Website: apple-inc
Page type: receipt
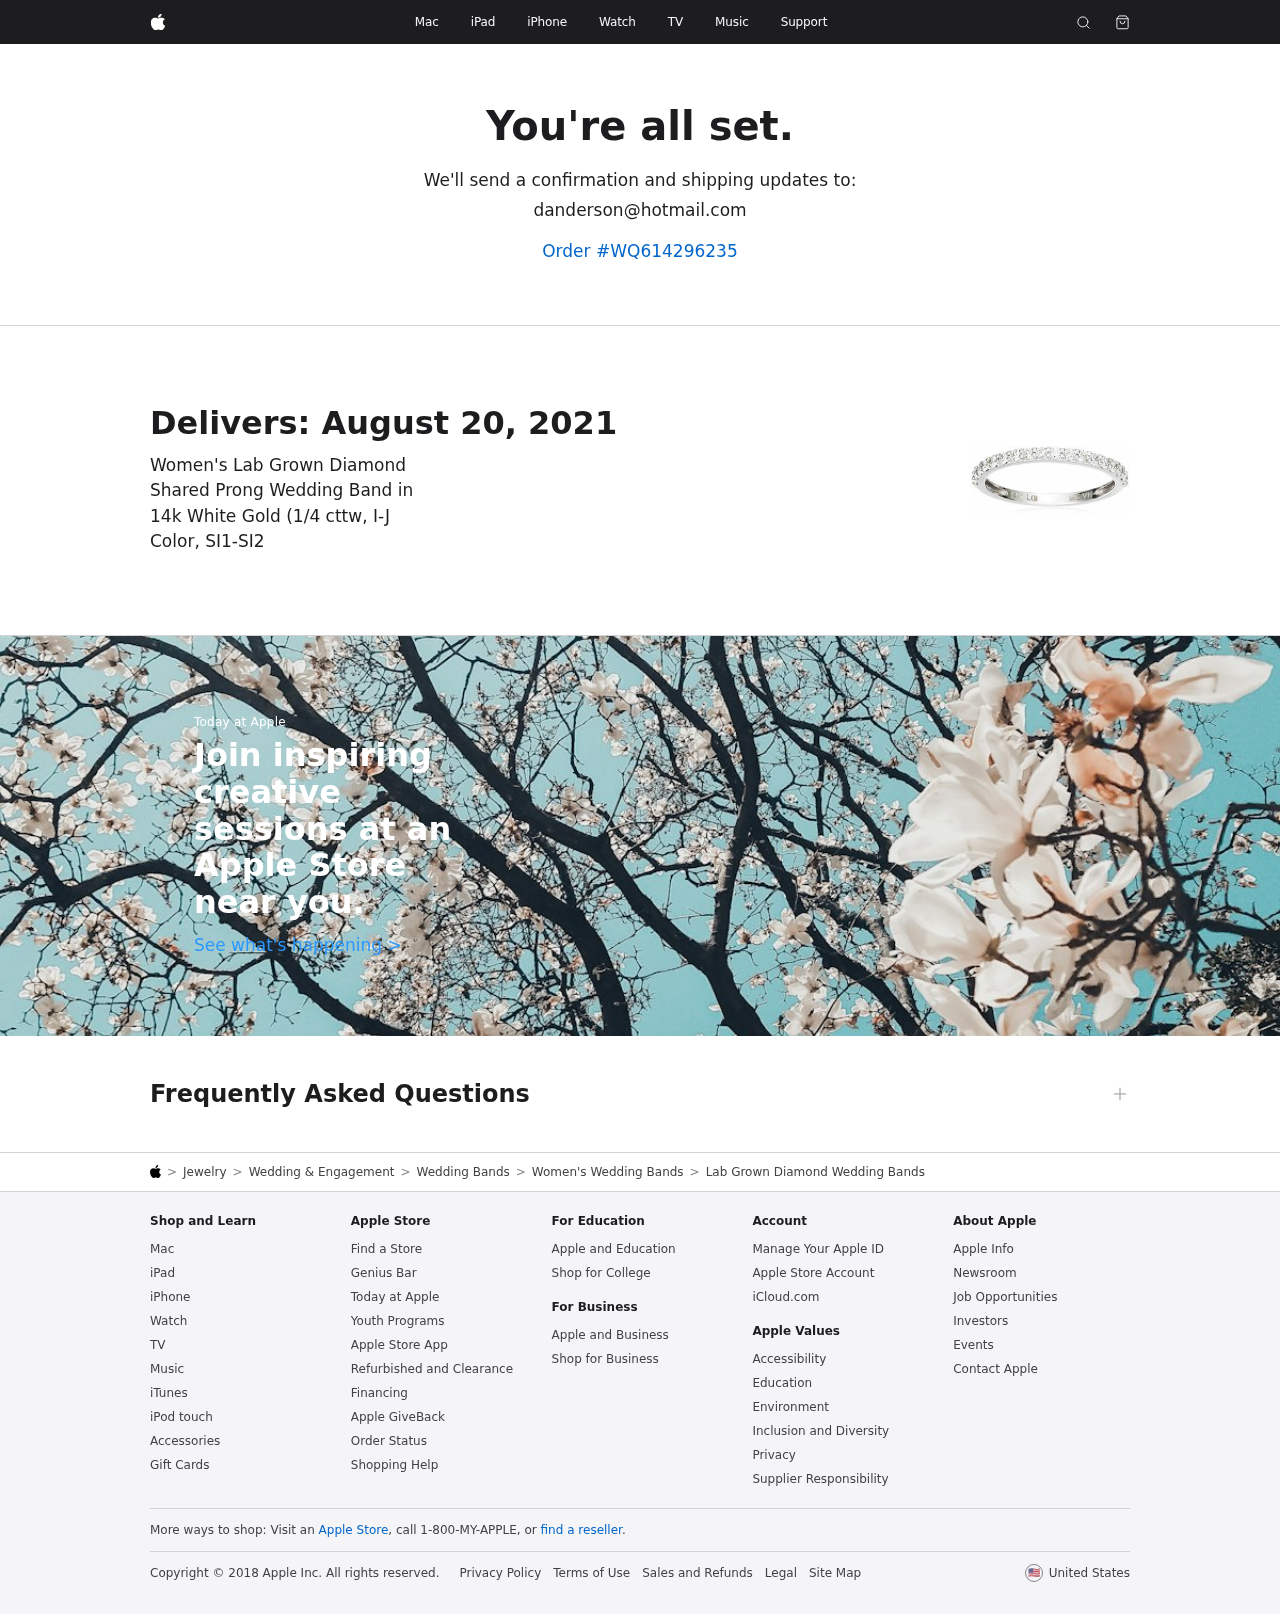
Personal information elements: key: PII_EMAIL
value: danderson@hotmail.com
Product elements: key: PRODUCT1_BREADCRUMB
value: Jewelry
Wedding & Engagement
Wedding Bands
Women's Wedding Bands
Lab Grown Diamond Wedding Bands
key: PRODUCT1_NAME
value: Women's Lab Grown Diamond Shared Prong Wedding Band in 14k White Gold (1/4 cttw, I-J Color, SI1-SI2
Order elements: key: ORDER_ID
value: Order #WQ614296235
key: ORDER_DELIVERY_DATE
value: August 20, 2021